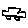
Label: car